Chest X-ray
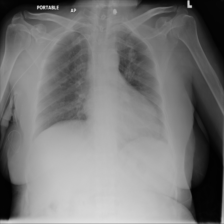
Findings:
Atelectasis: negative
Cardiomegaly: negative
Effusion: negative
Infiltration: negative
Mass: negative
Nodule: negative
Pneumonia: negative
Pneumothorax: negative
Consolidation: negative
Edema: negative
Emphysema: negative
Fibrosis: negative
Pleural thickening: negative
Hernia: negative